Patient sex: M
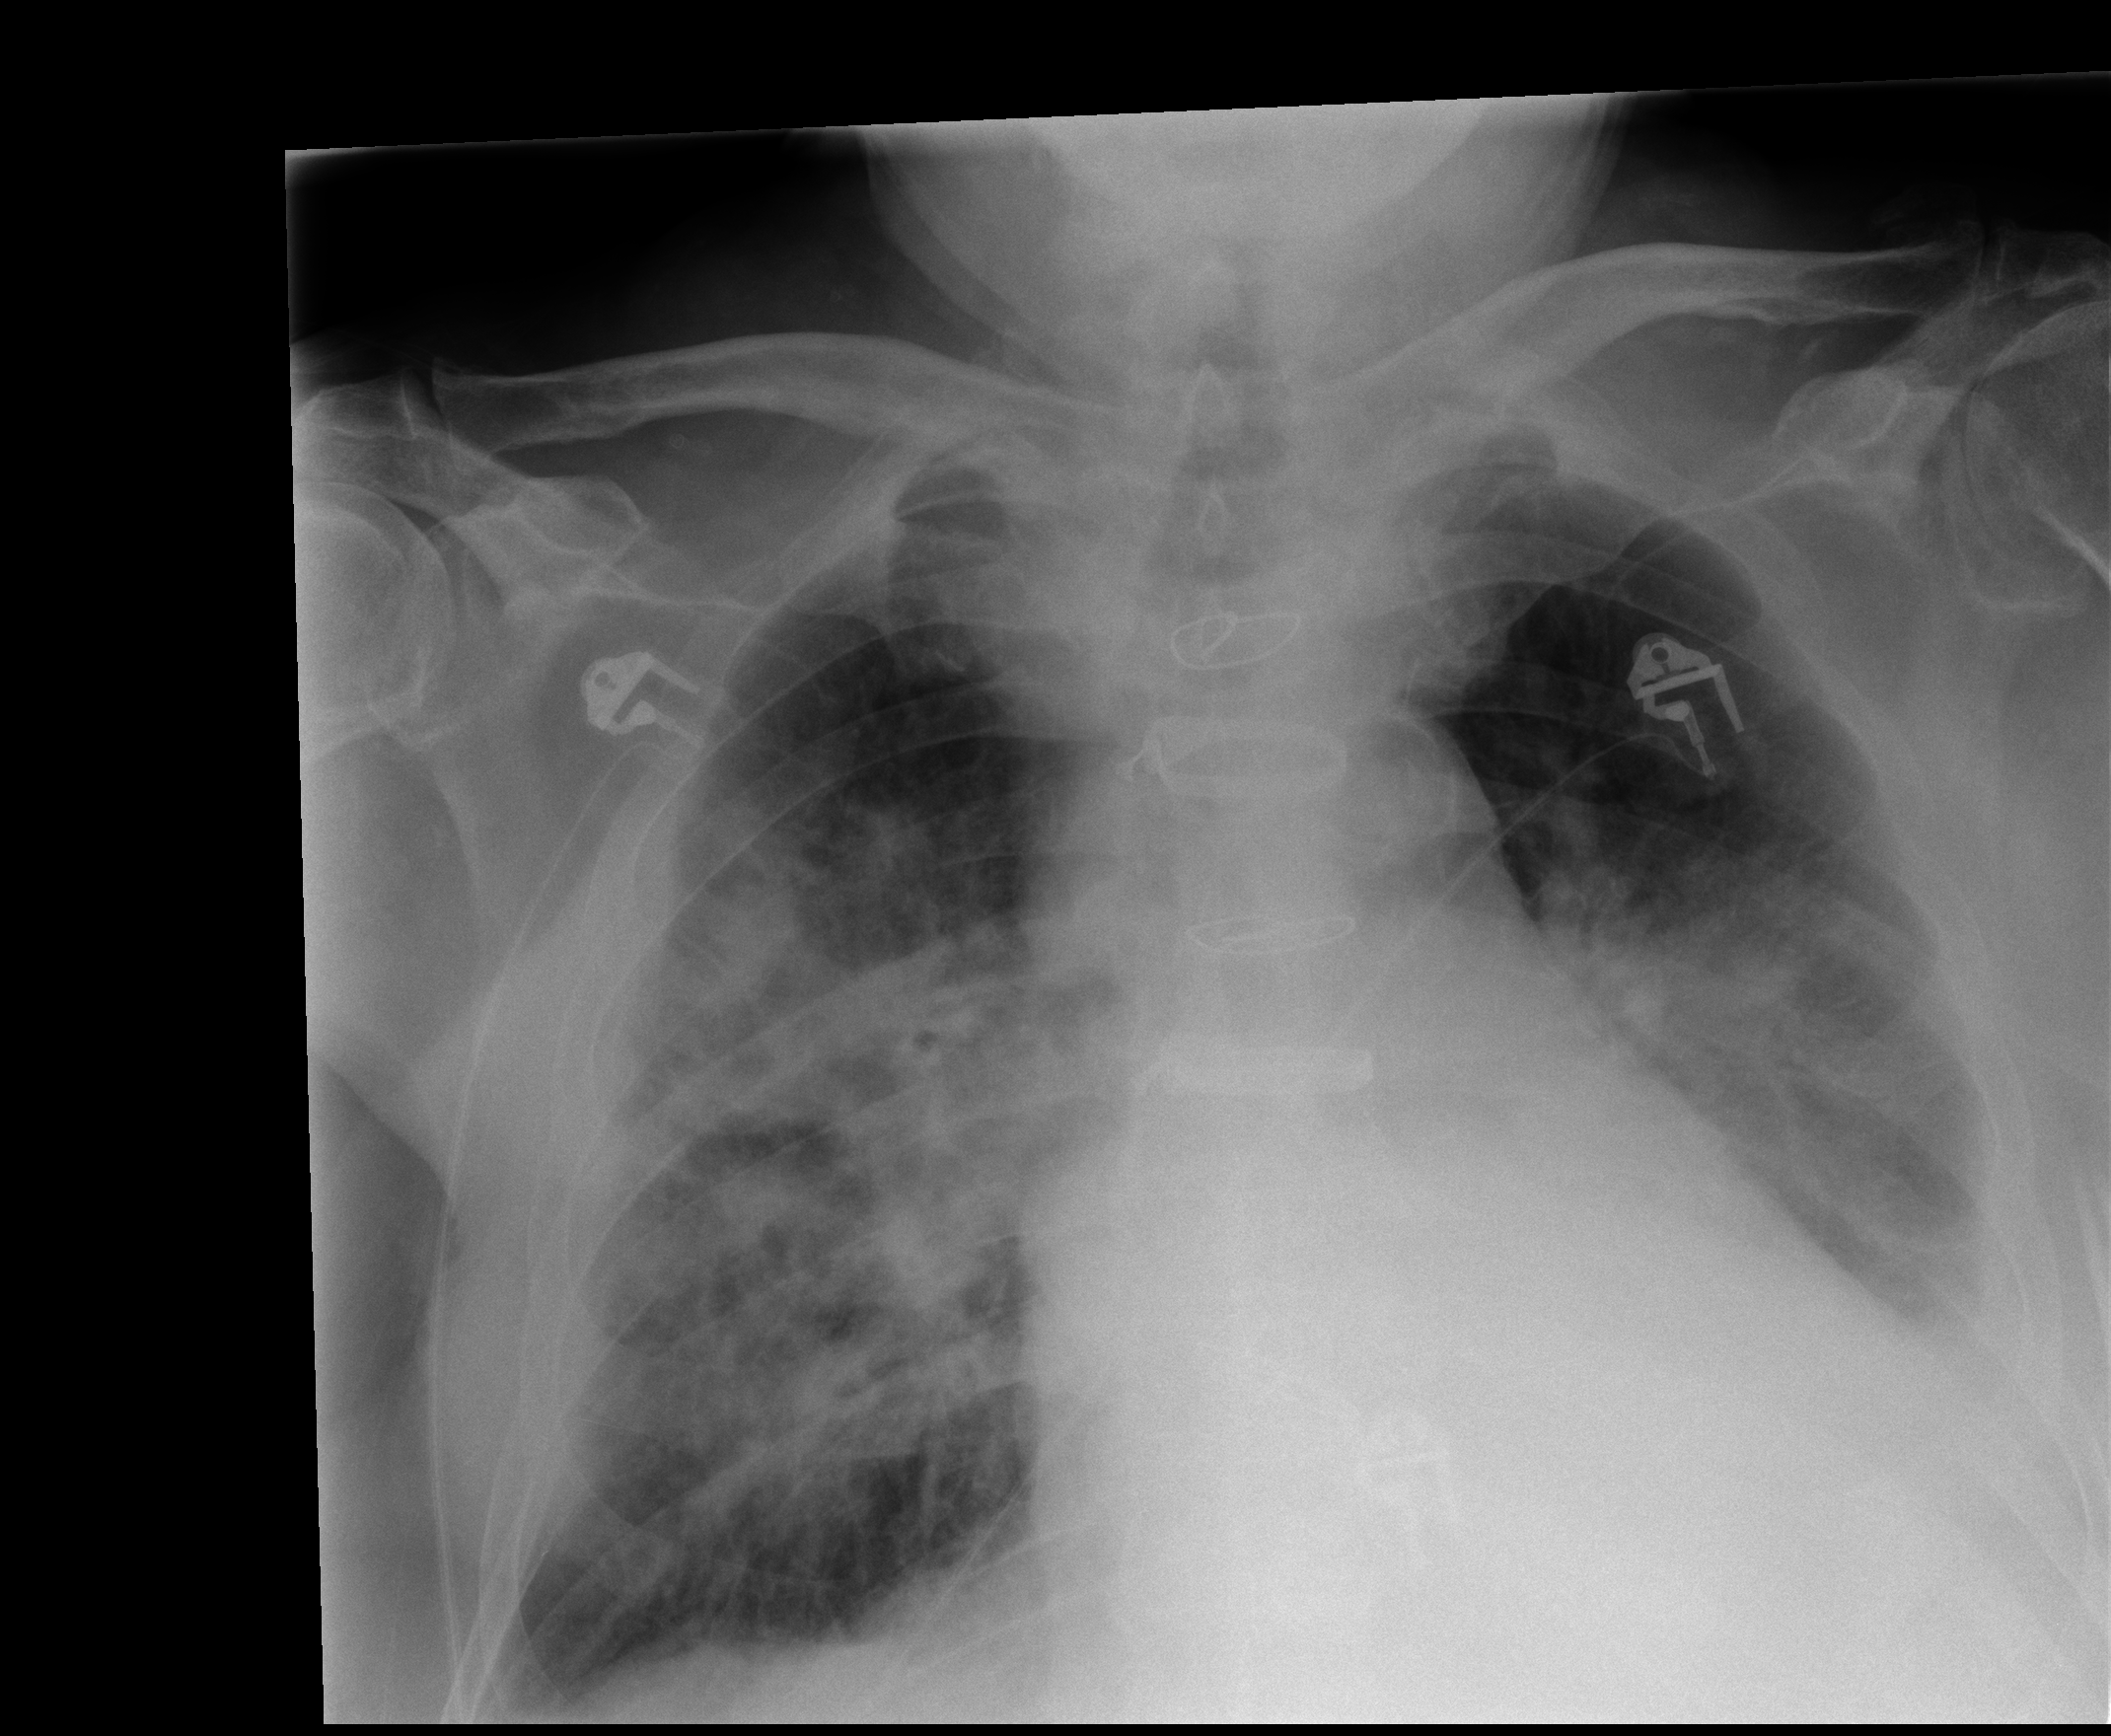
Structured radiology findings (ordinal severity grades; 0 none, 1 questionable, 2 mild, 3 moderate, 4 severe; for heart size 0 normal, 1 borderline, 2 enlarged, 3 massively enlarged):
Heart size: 2
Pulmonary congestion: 1
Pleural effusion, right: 0
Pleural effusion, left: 1
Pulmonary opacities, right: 3
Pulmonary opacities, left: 2
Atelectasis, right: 2
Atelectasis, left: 2